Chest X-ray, PA view. Patient: 55 years old, sex M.
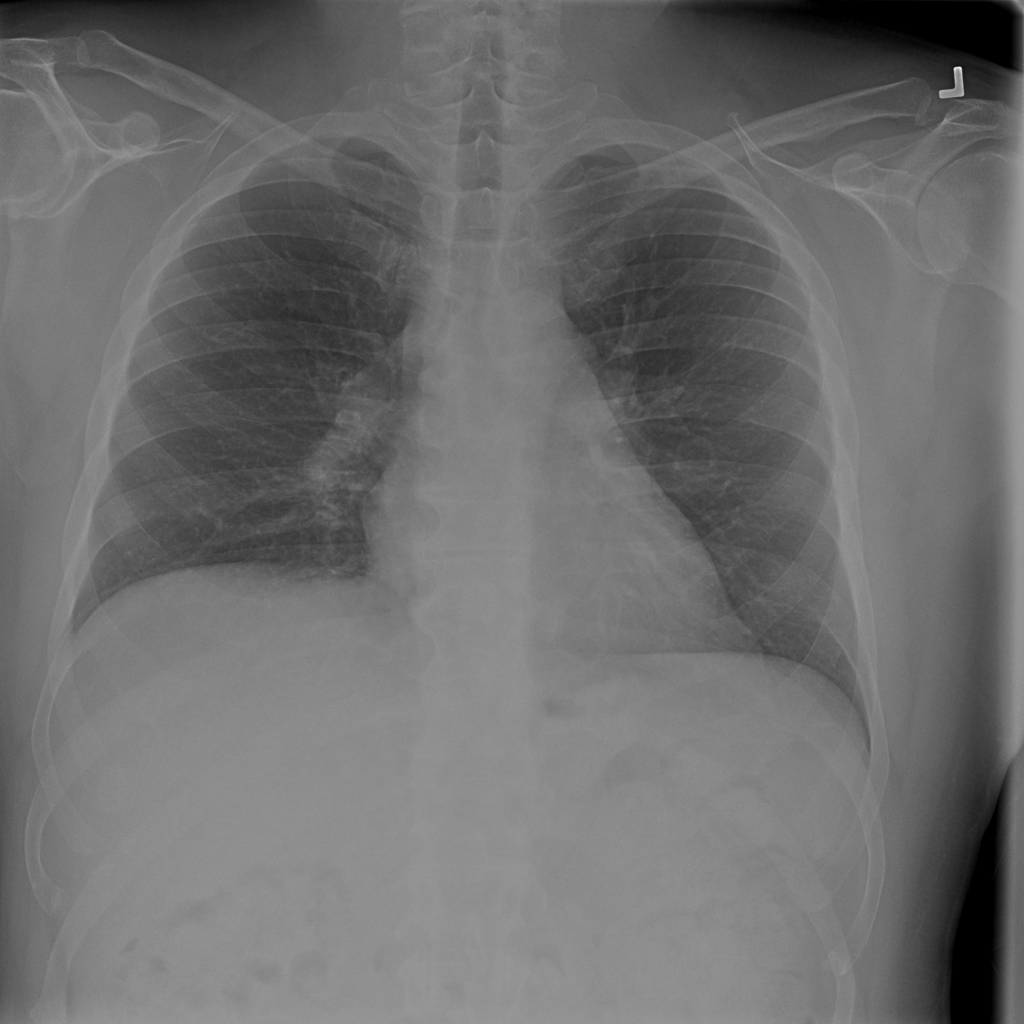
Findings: Infiltration